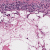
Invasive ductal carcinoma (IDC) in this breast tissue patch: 1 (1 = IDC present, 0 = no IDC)